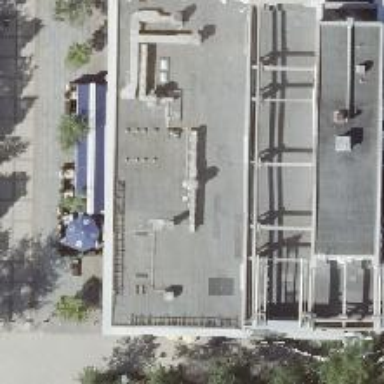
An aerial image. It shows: Restaurant.